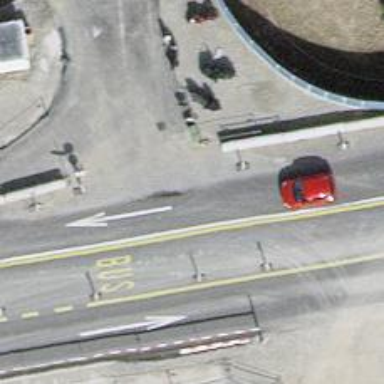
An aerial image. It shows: Secondary road made of asphalt leading to roundabout.